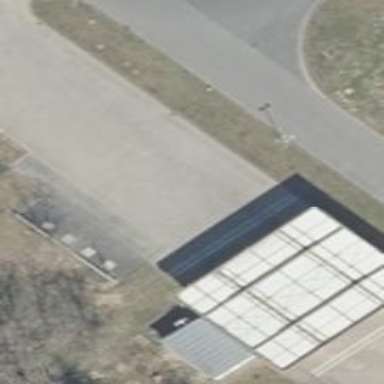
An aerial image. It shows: Fuel station located under roof.